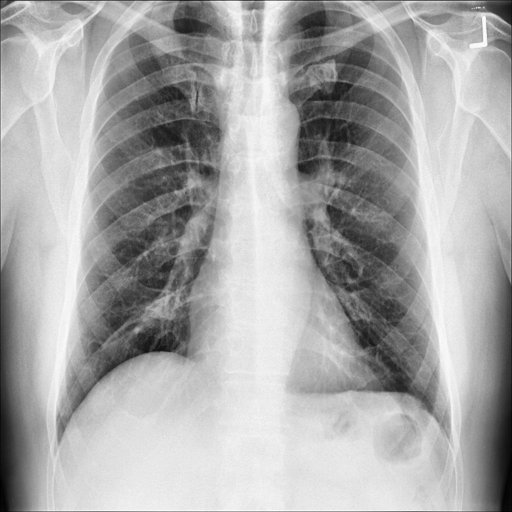
Finding: NORMAL